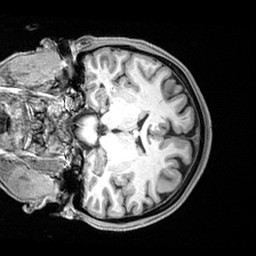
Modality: T1w
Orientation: coronal
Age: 27
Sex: female
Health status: healthy
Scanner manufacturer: siemens
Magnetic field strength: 3 T
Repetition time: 2.4 s
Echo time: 0.00217 s